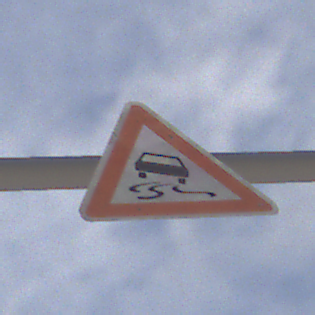
Verkehrszeichen: SchleuderOderRutschgefahr
Umgebung: Outdoor, Suburban
Tageszeit: MorningAfternoon
Wetter: PartlyCloudy
Licht: Natural
Jahreszeit: NotSpecified
Kontrast: HighContrast